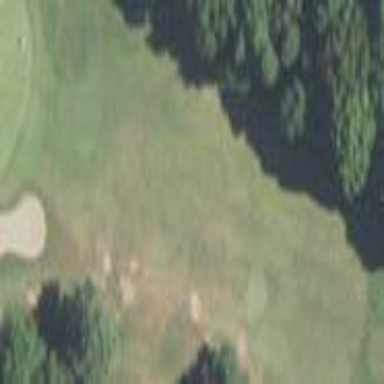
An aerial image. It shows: Golf fairway surrounded by grass.